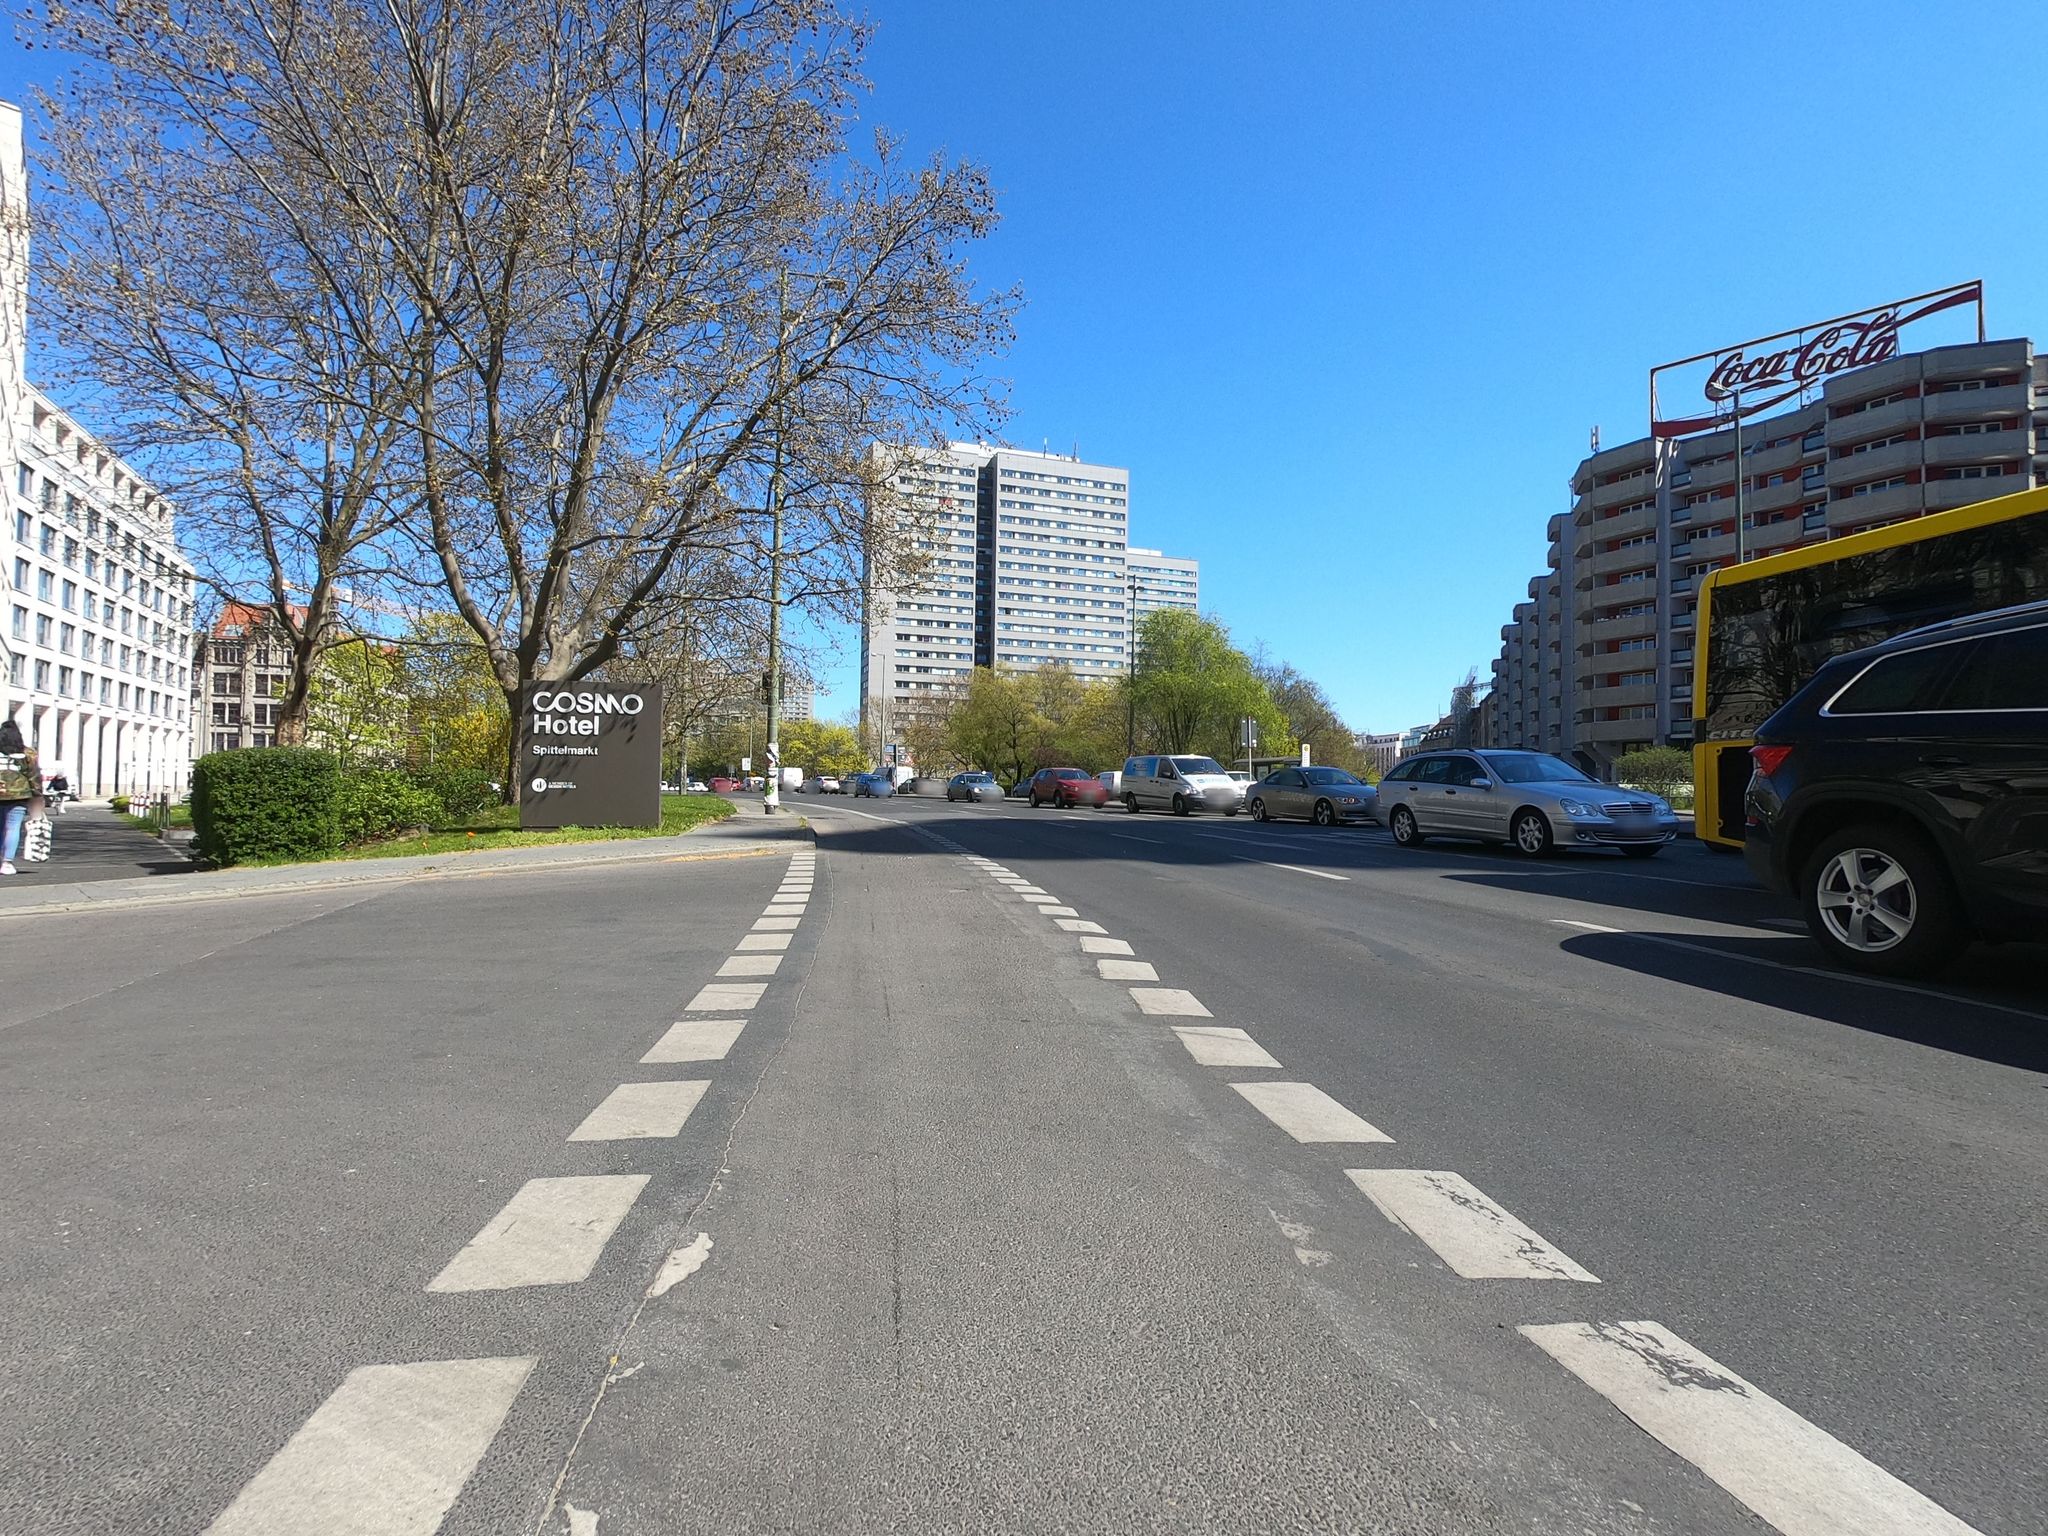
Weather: clear
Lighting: day
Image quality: good
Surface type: cycling surface
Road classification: cycleway, service
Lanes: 3
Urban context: urban centre
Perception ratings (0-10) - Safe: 9.34, Lively: 8.92, Beautiful: 9.59, Boring: 3.23, Depressing: 4.56, Wealthy: 9.63